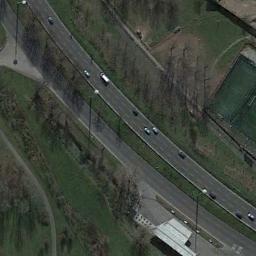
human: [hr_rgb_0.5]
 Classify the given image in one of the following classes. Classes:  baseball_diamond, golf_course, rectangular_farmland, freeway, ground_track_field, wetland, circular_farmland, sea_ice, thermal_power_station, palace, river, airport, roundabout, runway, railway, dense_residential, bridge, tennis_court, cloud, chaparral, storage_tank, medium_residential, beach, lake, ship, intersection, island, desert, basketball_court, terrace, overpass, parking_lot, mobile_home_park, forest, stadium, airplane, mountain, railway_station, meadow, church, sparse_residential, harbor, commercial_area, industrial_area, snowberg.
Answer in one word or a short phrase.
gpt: freeway